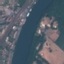
Land use / land cover: River